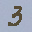
Label: 3